Question: Im in the process of making a web application with Asp.net mvc (w/html5). Following is my prototype layout plan for the application:

As you can see there are 4 different section:
1. Retractable side menu (docked left): This will be a side menu that will allow the user to click a button and slide it out of view. It will be scrollable with a scroller within its area.
2. Header Bar (docked top): Simple section with few buttons that is docked to the top.
3. Content Area (stretched to fit available space): This will show the content that is in focus to the user. This will be the only area that scrolls when the user scrolls the browser window
4. Button Bar (docked bottom): Section holding buttons for the application.
So my real issue is how you go about setting an area to be docked so that it is set to show in that area at all times even when the windows is scrolled (example would be facebook's ad bar on the right or their chat friend list). If the content area is longer than the browser window than when the user scrolls down the browser window (or if we need to implement a custom scrollable window that handles its own scrolling within the application) they will scroll down the content area, but all other areas will stay docked in view. How do you achieve this? A lot of websites seem to be doing it these days (facebook, twitter, windows azure etc). Any examples would be appreciated.
Thanks
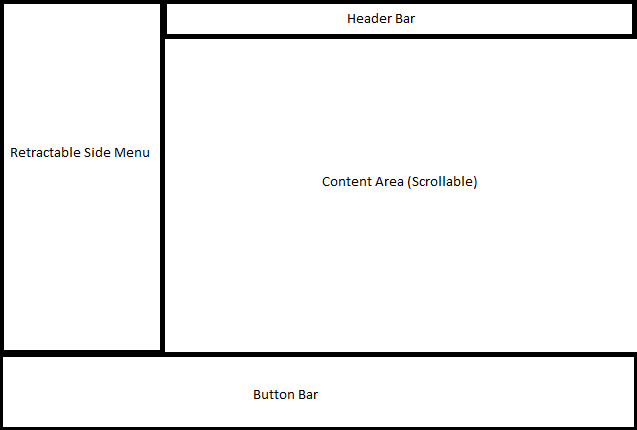
Answer: The CSS way is to make an element's 'position' set to 'fixed'
This page has an example: <URL> Look or the yellow sticky note on the top right. This is the relevant CSS for that element
'''
.element {
position: fixed;
top: 2%;
right: 2%;
}
'''